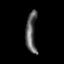
Tissue: lung
Cell type: Myeloid cells
Senescence score: 0.5738
Nuclear area (px): 415
Mean DAPI intensity: 96.043